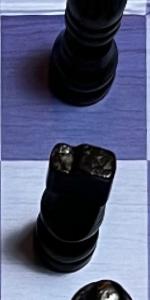
Label: Knight_Black